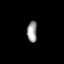
Tissue: prostate
Cell type: T cells
Senescence score: 0.7256
Nuclear area (px): 205
Mean DAPI intensity: 156.029